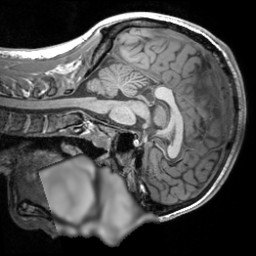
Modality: T1w
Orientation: sagittal
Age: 30
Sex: male
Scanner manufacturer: siemens
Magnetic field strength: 3 T
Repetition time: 1.9 s
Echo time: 0.00293 s